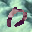
Label: 0